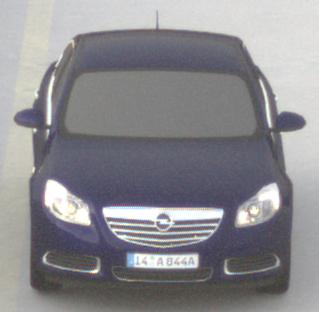
Make: Opel
Model: Insignia 1.6
Detailed model: Insignia (A) Notch Back
Model produced from: 2008/11
Model produced until: 2008/12
Doors: 4
Color: blue
Road condition: dry road
Daytime: sunrise or sunset
Contrast: low contrast